Question: '''
<script>
$('.btn').click(function(e){
target = e.target;
parent = target.parentNode.parentNode;
console.log(parent);
});
</script>
'''
'''
<div class="card" style="width: 18rem;">
<div class="card-header">
<div class="user-icon"></div>
<h4 class="job-type">Painter</h4>
</div>
<div class="card-body">
<p class="card-text"><strong>Job Description:</strong><span> Some quick example text to build on the card title and make up the bulk of the card's content.</span></p>
<p class="card-text"><strong>Payment:</strong><span> $40</span></p>
<p class="card-text"><strong>Location:</strong><span> 25 Apple str.</span></p>
</div>
<div class="card-body">
<a class="btn btn-info btn-sm info" >
<span class="glyphicon glyphicon-info-sign"></span> Info
</a>
<a href="#" class="btn btn-info btn-sm">
Apply Now
</a>
</div>
</div>
'''
I am trying to get the card element and its children but sometimes whenever i click the button i get the buttons parent instead which is
'''
<div class="card-body">
<a class="btn btn-info btn-sm info" >
<span class="glyphicon glyphicon-info-sign"></span> Info
</a>
<a href="#" class="btn btn-info btn-sm">
Apply Now
</a>
</div>
'''
and sometimes i get the card element
can someone please explain to me why that is [console image][1]

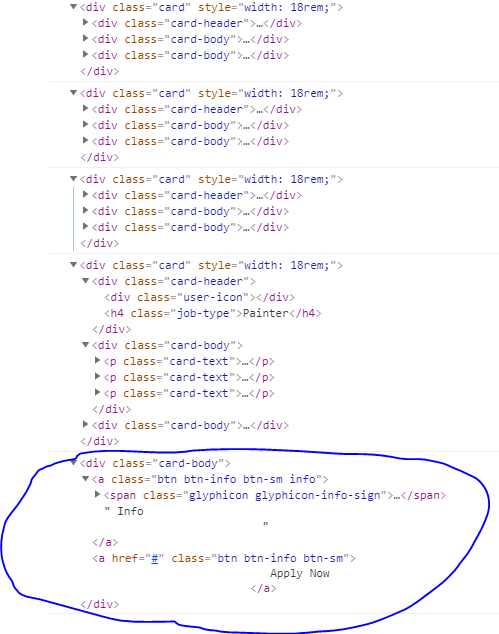
Answer: It's because you probably sometimes click on a 'glyphicon' and that becomes your 'target' and sometimes you click on text and than it behaves as you expect.
You could use for expample '$(this).closest(".card")' instead of 'target.parentNode.parentNode'.